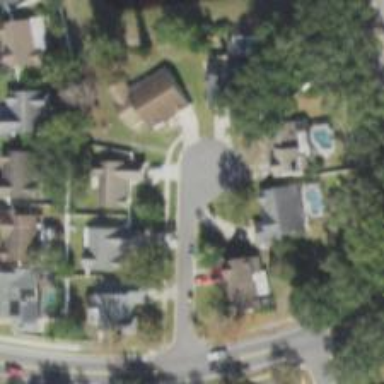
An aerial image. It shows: Residential road with sidewalk on the left side.